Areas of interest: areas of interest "Wuxi Guan Lihu Golf Practice Center"
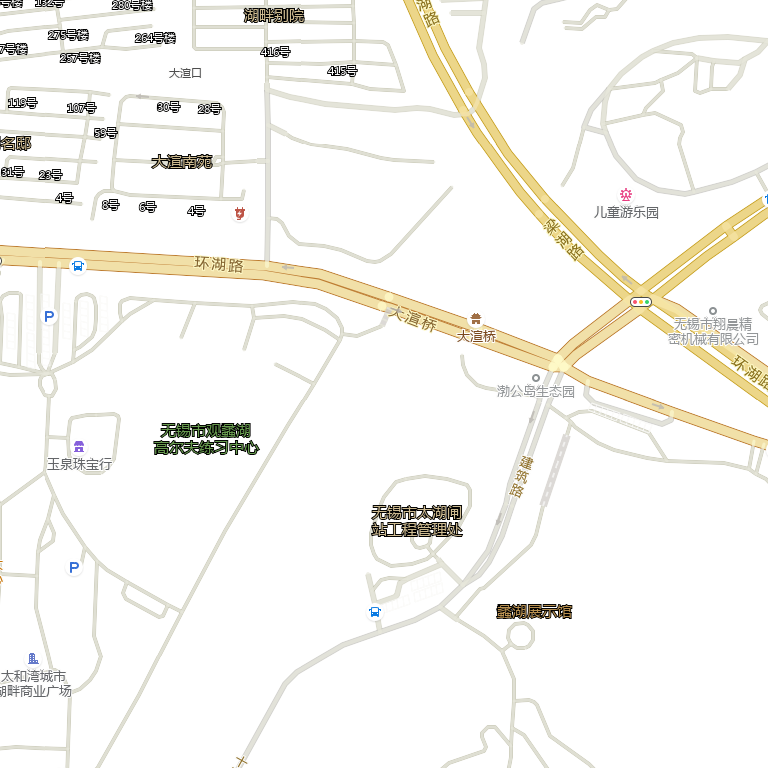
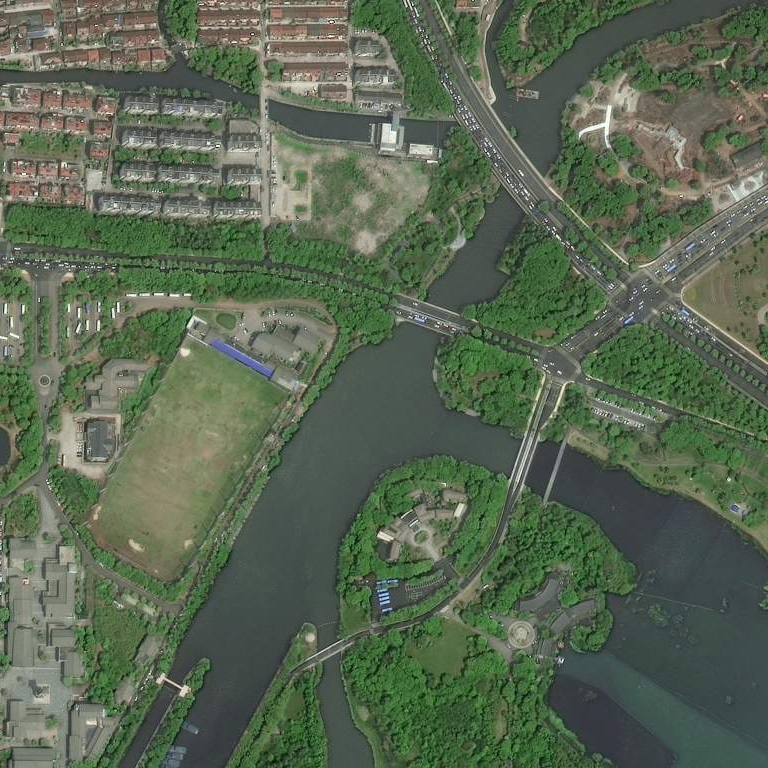